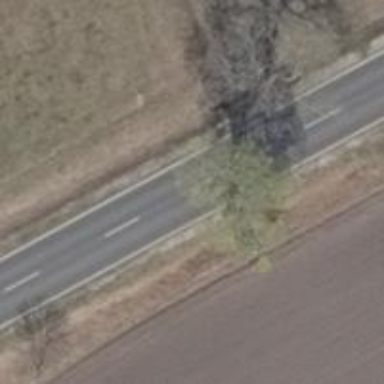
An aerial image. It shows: Deciduous broadleaved tree.